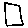
Label: square